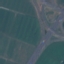
Land use / land cover: Highway